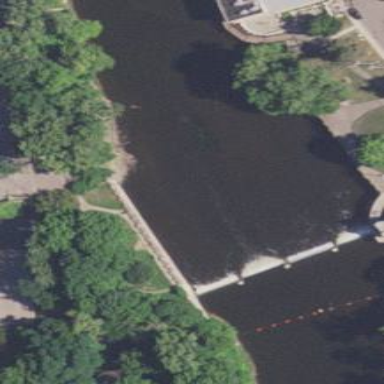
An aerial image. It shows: Fish pass along the waterway.